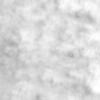
Label: no_change